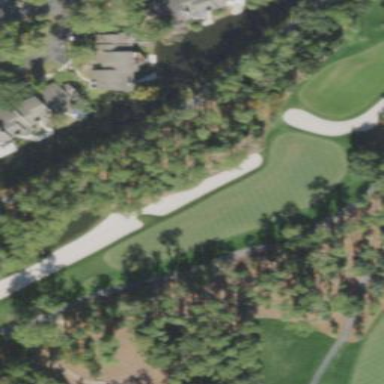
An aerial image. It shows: Sandy area is golf bunker.